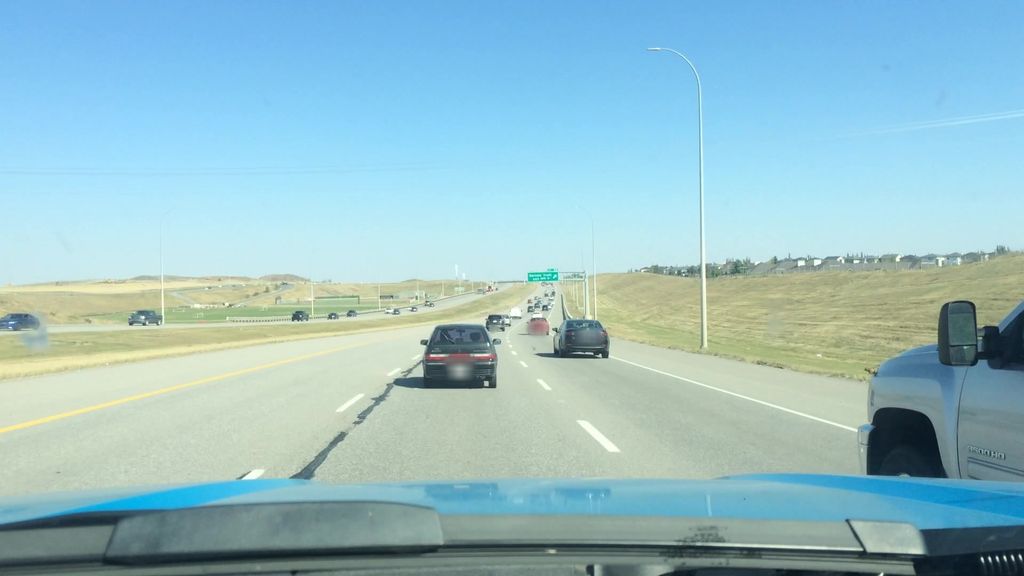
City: calgary